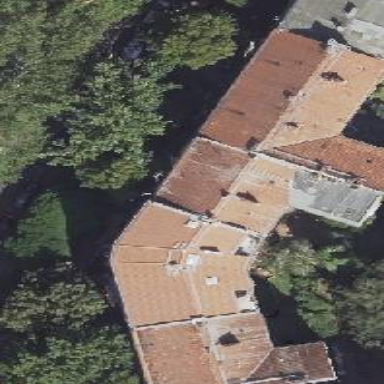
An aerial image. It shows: Residential building with unique double saltbox roof shape.